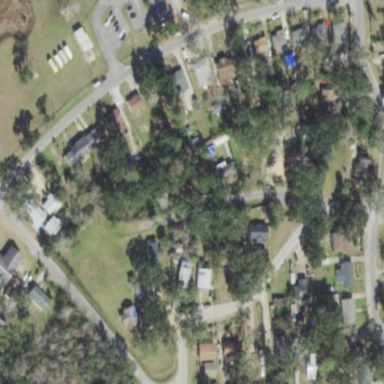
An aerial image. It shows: This residential area consists of single-family homes.